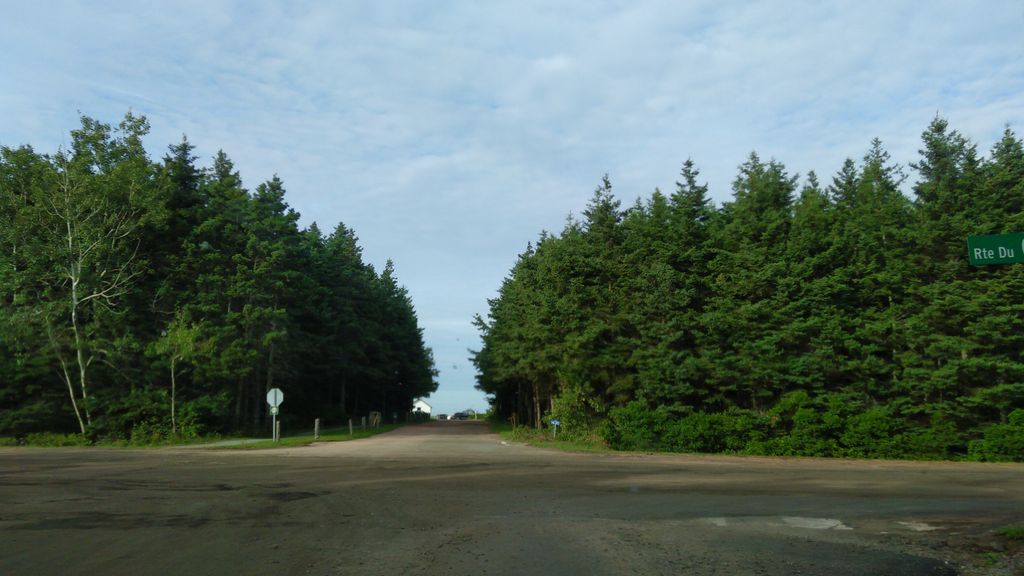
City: charlottetown